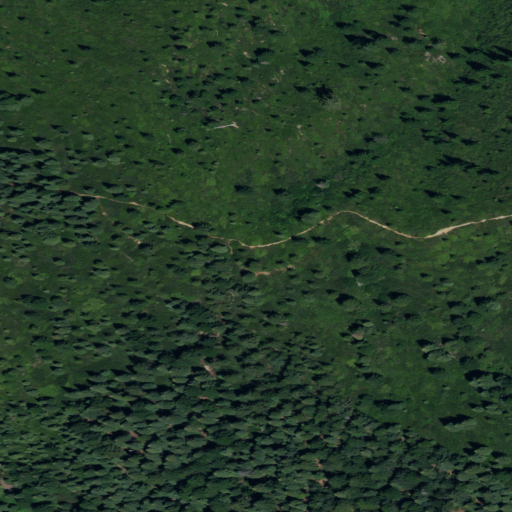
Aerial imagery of ridge(s) in California named Flume Creek Ridge containing evergreen forest and mixed forest